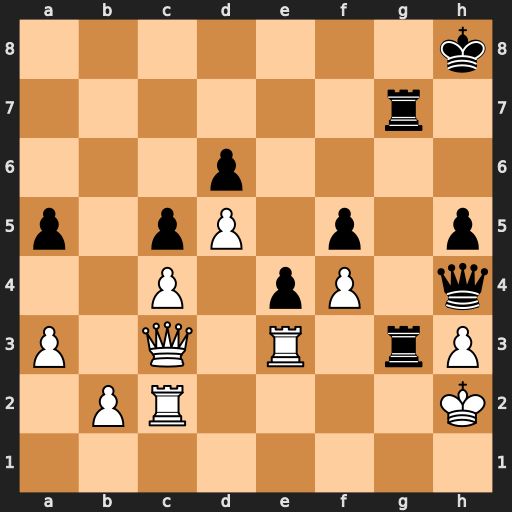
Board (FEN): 7k/6r1/3p4/p1pP1p1p/2P1pP1q/P1Q1R1rP/1PR4K/8
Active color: w
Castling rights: -
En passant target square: -
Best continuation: Rxg3 Qxg3+ Qxg3 Rxg3 Kxg3